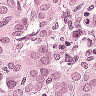
Metastatic tissue present: yes